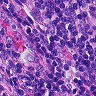
Metastatic tissue present: no